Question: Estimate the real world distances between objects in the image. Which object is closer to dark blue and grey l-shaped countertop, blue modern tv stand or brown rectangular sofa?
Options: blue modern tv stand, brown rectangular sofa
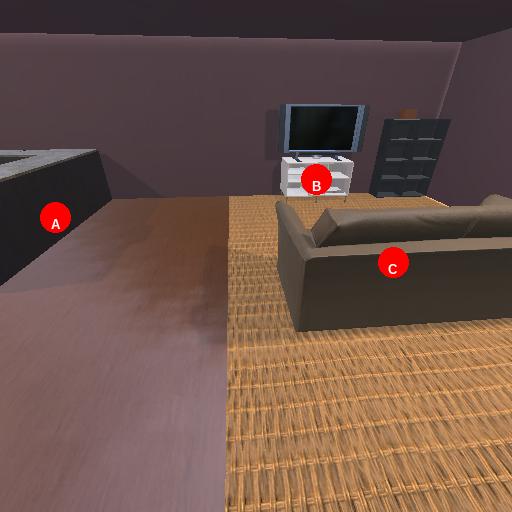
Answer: blue modern tv stand